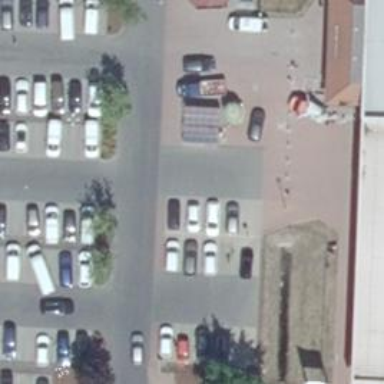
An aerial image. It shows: Parking aisle with diagonal parking lanes. The surface of the road is asphalt.